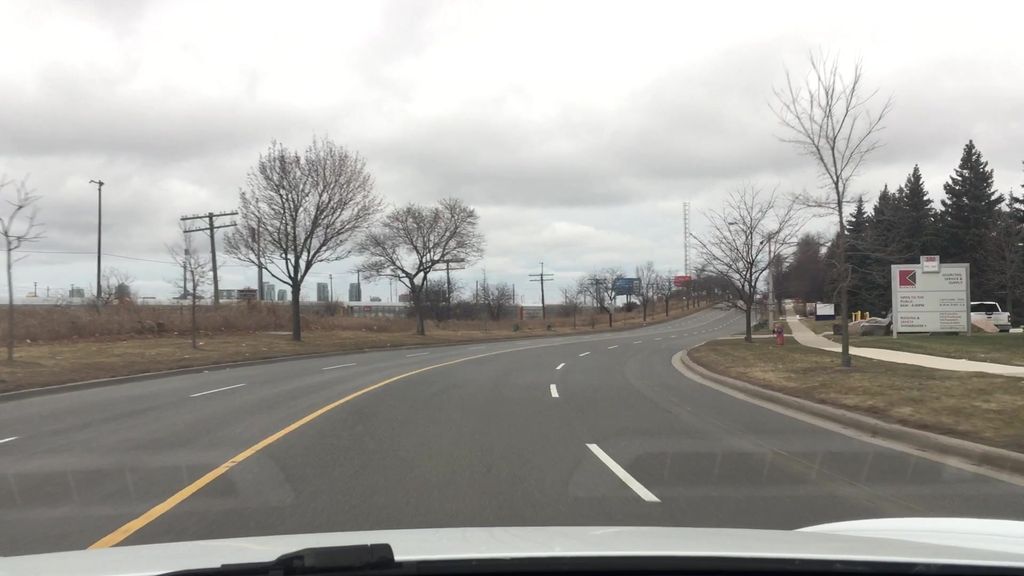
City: toronto